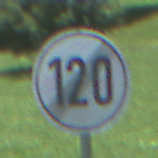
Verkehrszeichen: EndeGeschwindigkeit120
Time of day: Midday
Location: Outdoor (Nature)
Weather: Clear
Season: Summer
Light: Natural